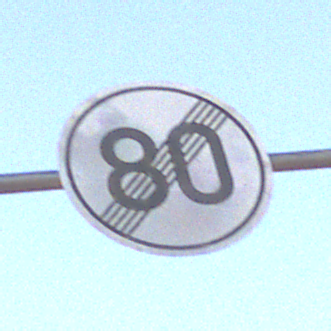
Verkehrszeichen: EndeGeschwindigkeit80
Umgebung: Outdoor, Nature
Tageszeit: SunriseSunset
Wetter: Clear
Licht: Natural
Jahreszeit: NotSpecified
Kontrast: HighContrast